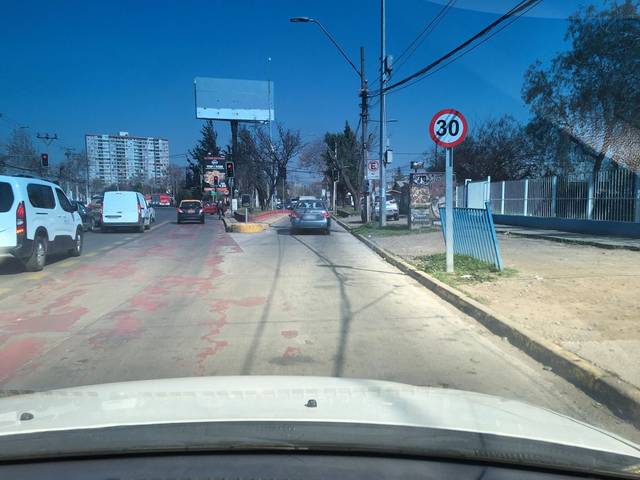
Region: Chile
Coordinates: -33.494, -70.6